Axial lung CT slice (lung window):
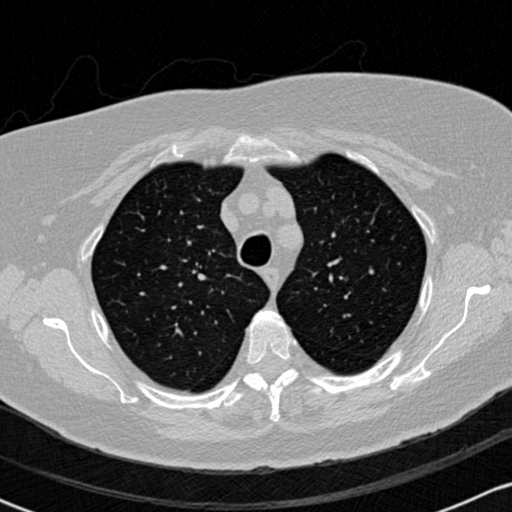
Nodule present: no